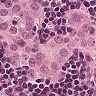
Metastatic tissue present: yes